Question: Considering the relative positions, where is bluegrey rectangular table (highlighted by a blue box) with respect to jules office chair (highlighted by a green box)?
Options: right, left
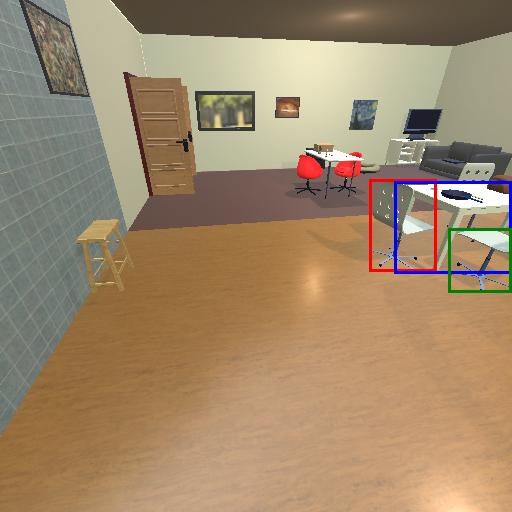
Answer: right